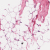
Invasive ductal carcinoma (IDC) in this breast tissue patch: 0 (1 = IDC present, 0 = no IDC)